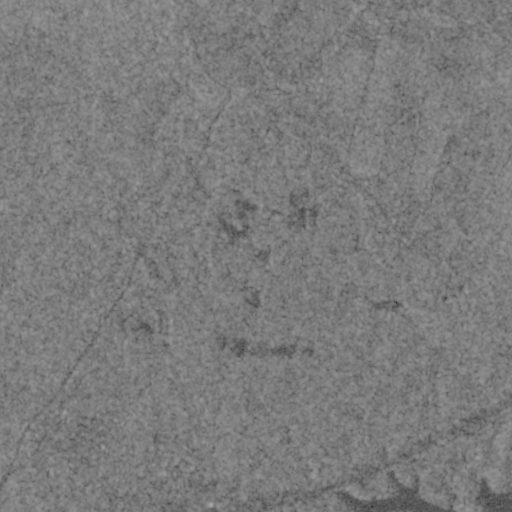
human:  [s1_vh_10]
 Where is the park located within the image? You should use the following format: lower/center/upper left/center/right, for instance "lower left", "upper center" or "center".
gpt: The park is located in the upper center of the image.
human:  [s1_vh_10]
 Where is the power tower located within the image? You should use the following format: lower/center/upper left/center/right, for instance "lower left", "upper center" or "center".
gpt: There is no power tower in the image.

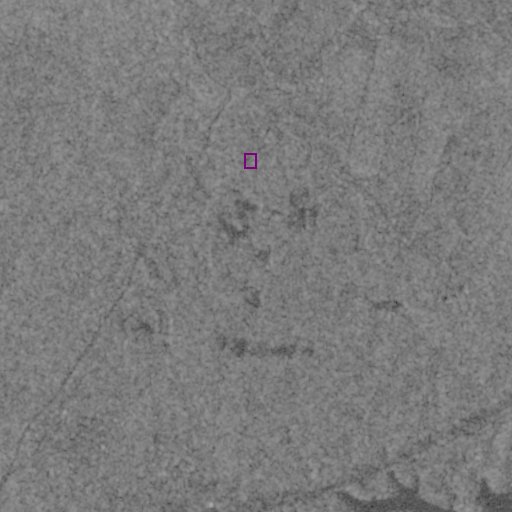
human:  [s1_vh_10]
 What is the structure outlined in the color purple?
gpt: The structure outlined in purple is a park.
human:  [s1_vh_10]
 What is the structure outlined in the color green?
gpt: There is no green outline.